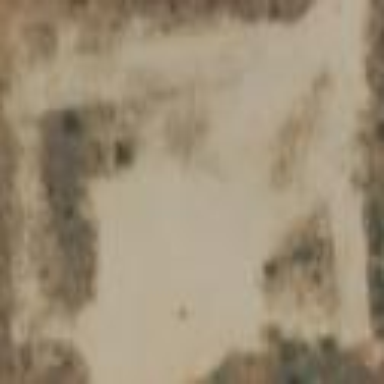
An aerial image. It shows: Sandy area in nature.